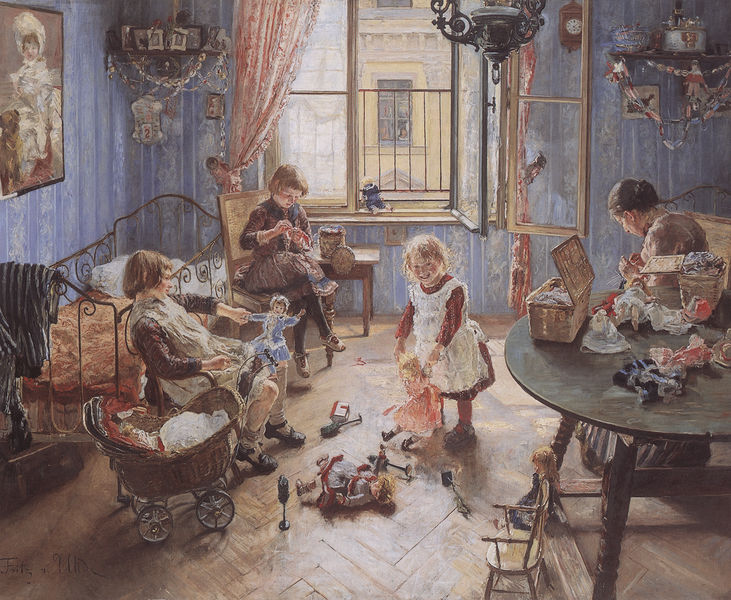
Titel: Kinderstube
Künstler: Fritz von Uhde
Standort: Hamburg
Institution: Kunsthalle
Schlagwörter: blau, gemälde, weiß, impressionismus, mädchen, sitzen, braun, fenster, frau, glas, holz, kleid, kleider, lampe, licht, raum, stuhl, tisch, tische, zimmer, ausblick, haus, regal, wand, kleidung, bild, signatur, tischbein, vorhang, häuser, gitter, boden, interieur, decke, familie, kind, mutter, genre, kinder, räder, stilleben, beine, lächeln, schürze, bilder, fotos, sofa, parkett, schuhe, schürzen, dielen, wagen, gardine, tapete, vorhänge, spielen, handarbeit, nähen, uhr, bett, korb, leuchter, parkettboden, stube, haarknoten, lachen, spiel, eisen, amme, ketten, liebermann, puppe, puppen, fröhlich, stuhö, bild im bild, nähkorb, kinderwagen, stahl, spielzeug, wiege, näharbeit, bettchen, kinderstuhl, kinderzimmer, kalender, kinderbett, kindermädchen, uhde, nähkästchen, puppenwagen, nähzeug, kenn ich, handarbeiten, puppenkleider, lanpe, nachbarhaus, bild fehlt, bette, nanny, puppun, spelzimmer, wie heisst, medchen